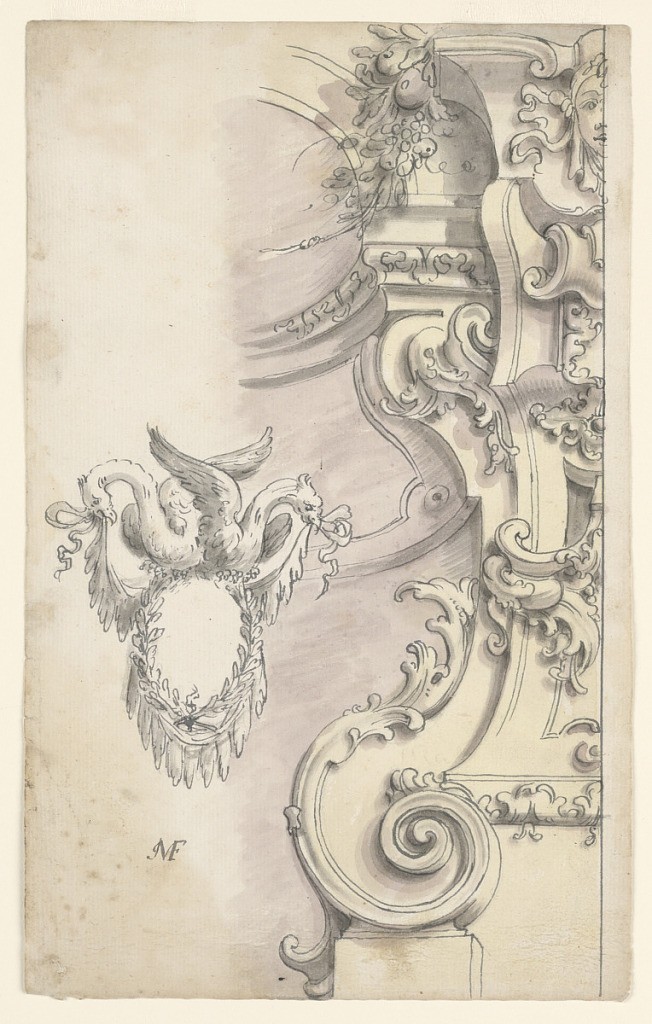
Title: Architectural Ornaments t
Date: ca. 1750
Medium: Pen and gray ink, yellow, lavender, gray wash, black chalk, ruled border in pen and gray i Support: white laid paper
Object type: Drawing
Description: Left center: An ovoidal medallion is formed by two laurel boughs from which a lambrequin festoon is suspended. Two crouching swans are on top, holding another lambrequin festoon. At right: the right half of a ceiling ornament, the right half of a niche and the left half of the framing panel decorated in the scheme of a pedestal are shown. (RB '45)